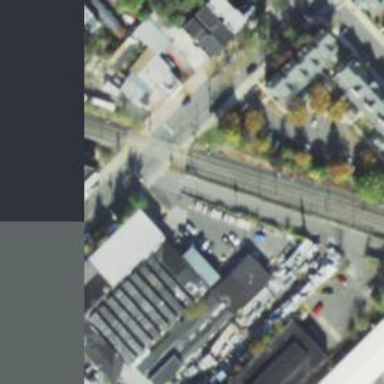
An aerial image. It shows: Railway crossing.